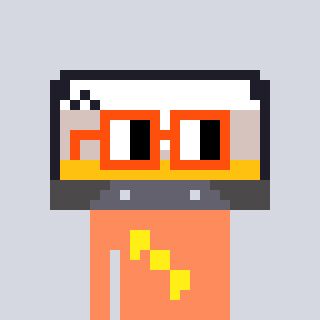
a pixel art character with square orange glasses, a cassette tape-shaped head and a peachy-colored body on a cool background